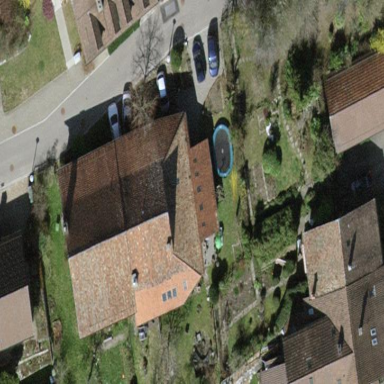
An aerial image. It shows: Building with tiled roof.